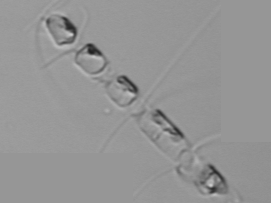
Label: Chaetoceros